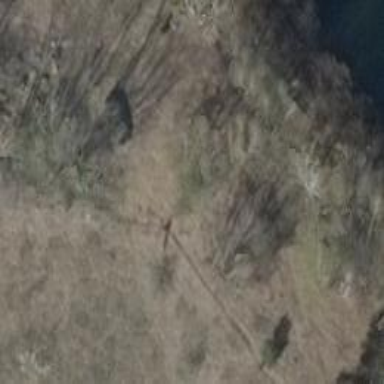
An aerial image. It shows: Memorial site with historic significance.